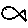
Label: fish